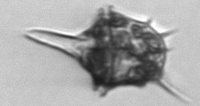
Label: Amylax